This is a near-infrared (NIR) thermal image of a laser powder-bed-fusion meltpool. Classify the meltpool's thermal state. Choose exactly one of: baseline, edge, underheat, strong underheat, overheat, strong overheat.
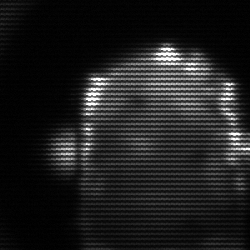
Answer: baseline